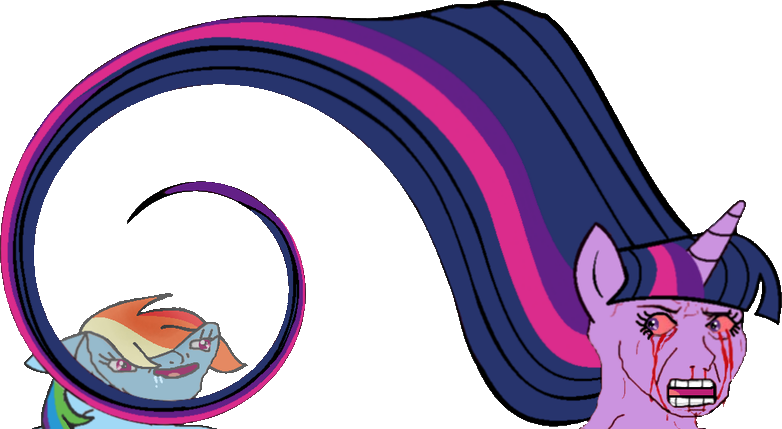
Label: 5_Rage